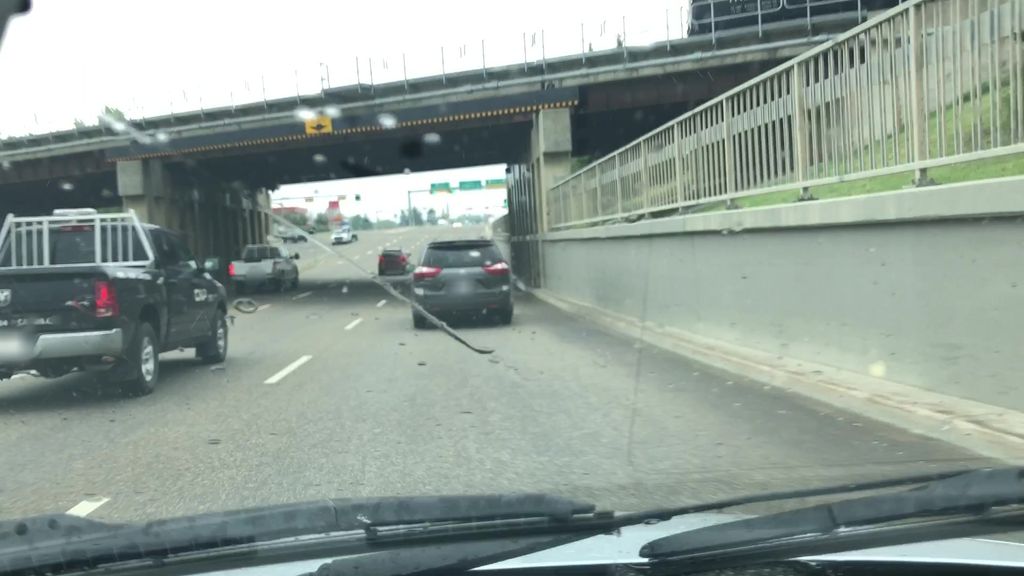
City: edmonton